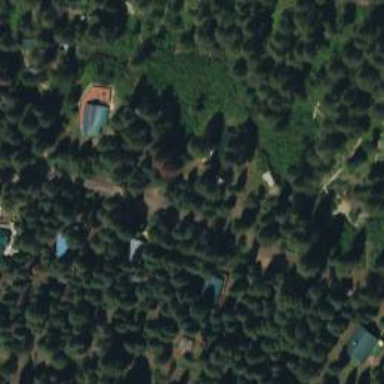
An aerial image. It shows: Evergreen needle-leaved woodland.